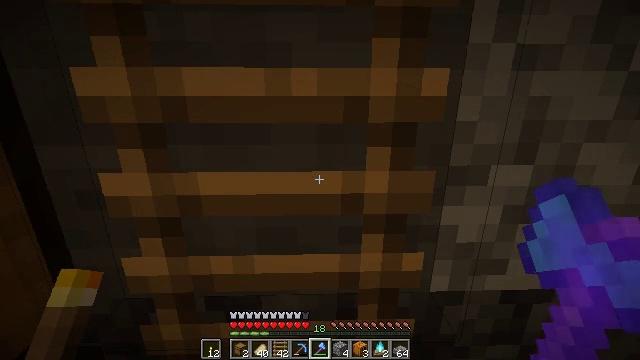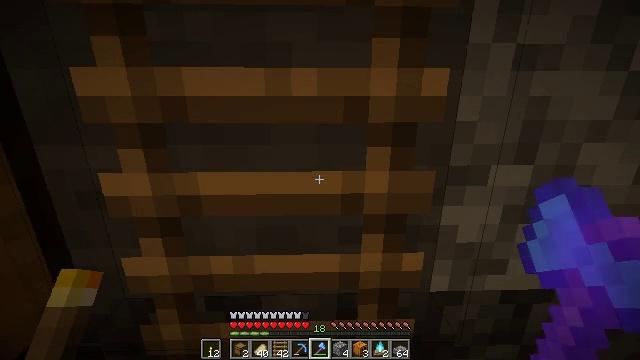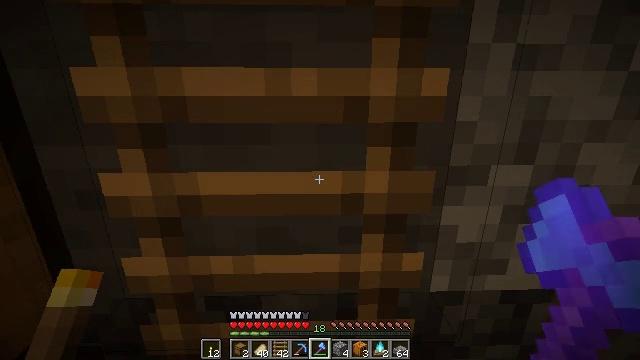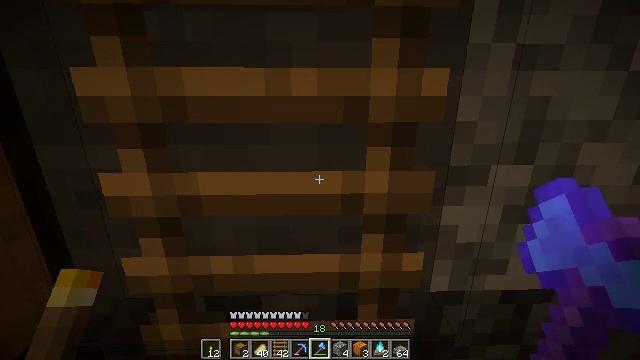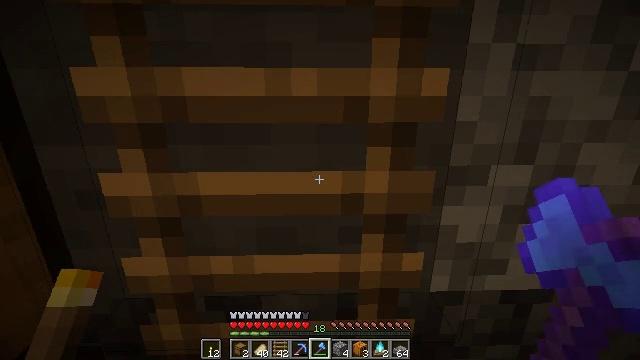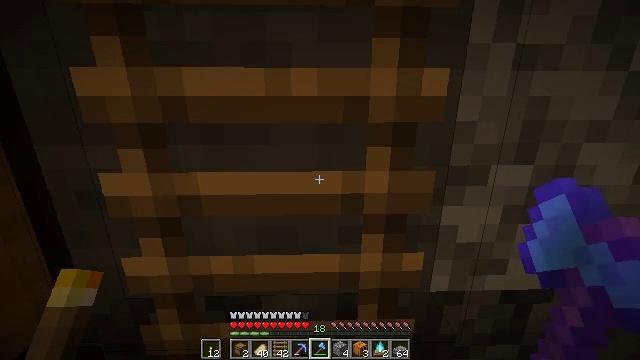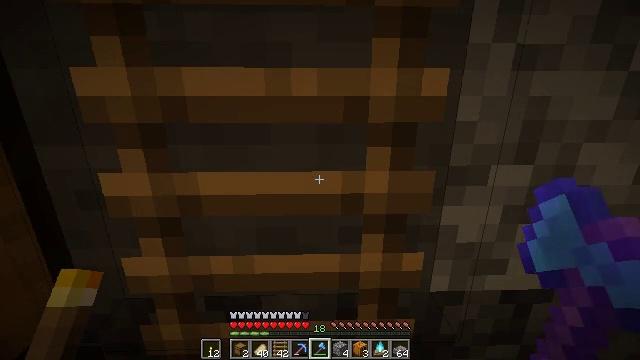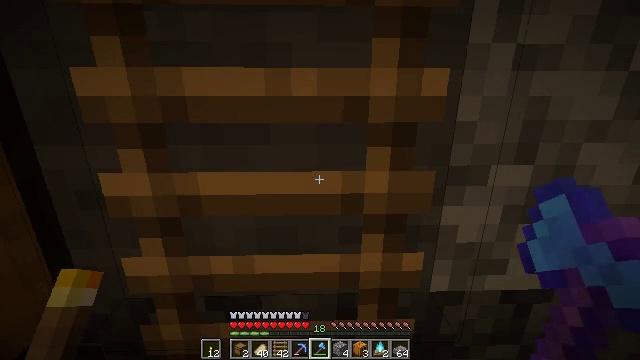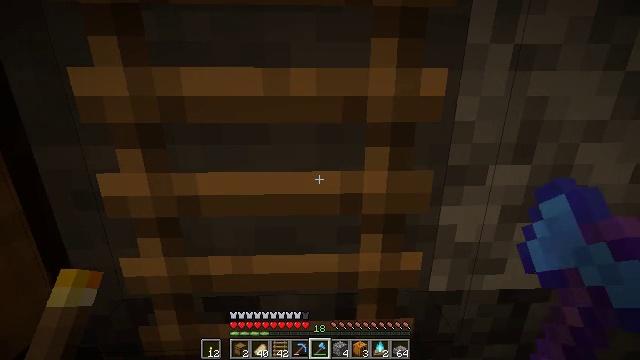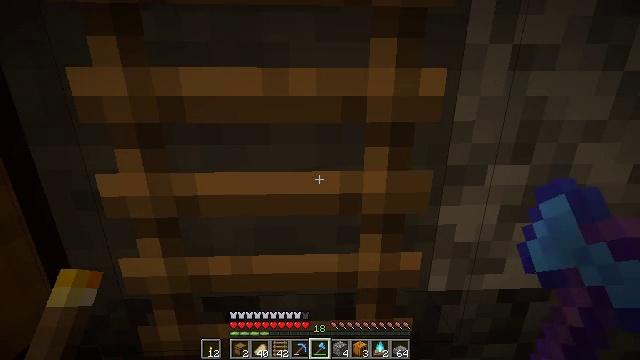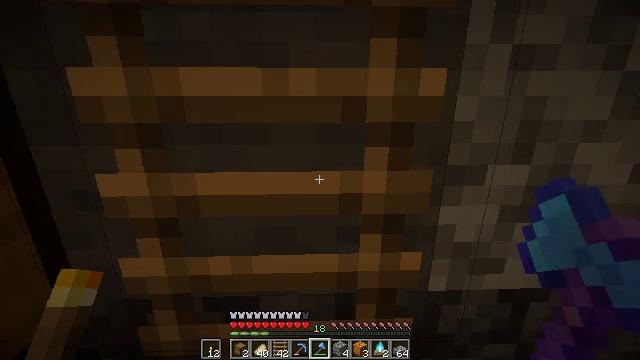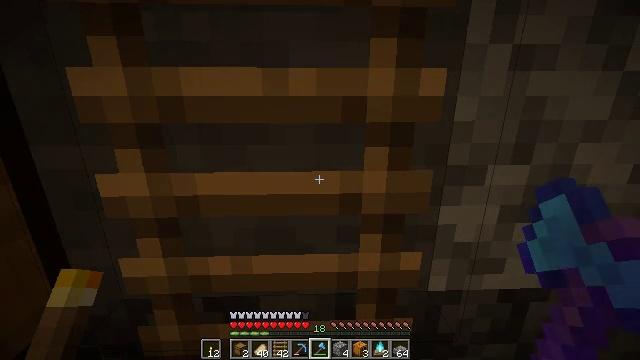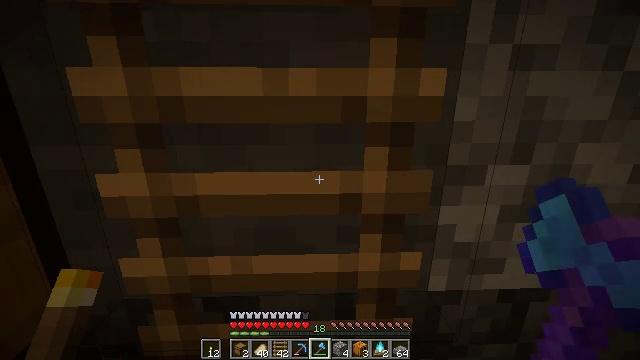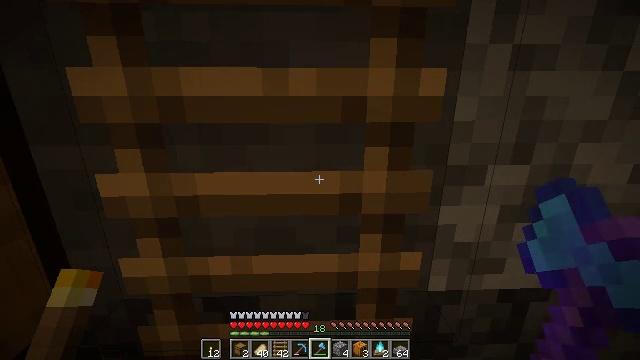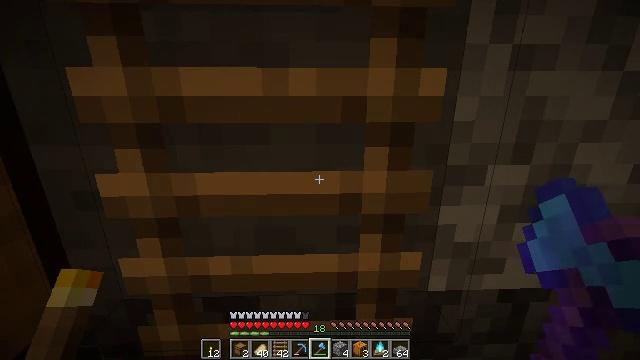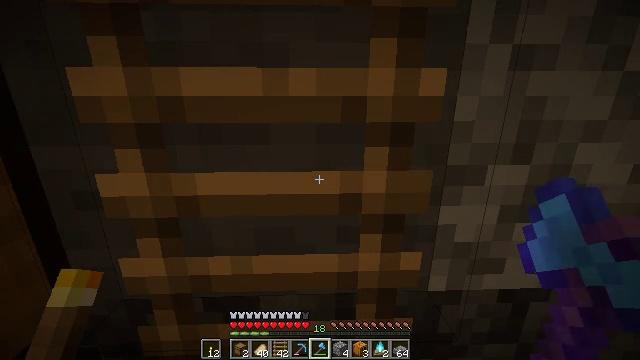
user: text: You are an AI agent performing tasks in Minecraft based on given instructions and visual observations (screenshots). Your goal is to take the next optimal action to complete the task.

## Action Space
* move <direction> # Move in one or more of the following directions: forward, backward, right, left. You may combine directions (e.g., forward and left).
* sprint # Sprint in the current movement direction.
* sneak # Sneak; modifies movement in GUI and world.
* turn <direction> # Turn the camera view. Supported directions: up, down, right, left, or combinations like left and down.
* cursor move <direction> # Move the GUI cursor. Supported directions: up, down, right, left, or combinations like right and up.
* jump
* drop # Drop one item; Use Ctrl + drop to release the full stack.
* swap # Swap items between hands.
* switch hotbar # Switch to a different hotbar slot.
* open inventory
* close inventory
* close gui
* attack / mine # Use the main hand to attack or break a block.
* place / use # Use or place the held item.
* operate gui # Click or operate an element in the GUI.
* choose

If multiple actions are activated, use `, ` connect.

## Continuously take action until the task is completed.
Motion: motion action
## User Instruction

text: Disassemble the ladder.
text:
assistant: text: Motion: no_op
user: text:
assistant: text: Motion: no_op
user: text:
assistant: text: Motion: no_op
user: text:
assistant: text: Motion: no_op
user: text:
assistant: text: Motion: no_op
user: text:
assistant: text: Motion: no_op
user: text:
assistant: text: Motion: no_op
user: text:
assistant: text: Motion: no_op
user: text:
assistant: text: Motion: no_op
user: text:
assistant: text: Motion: no_op
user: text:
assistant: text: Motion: no_op
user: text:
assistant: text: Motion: no_op
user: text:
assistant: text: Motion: no_op
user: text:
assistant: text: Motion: no_op
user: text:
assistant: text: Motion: no_op
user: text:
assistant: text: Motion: no_op
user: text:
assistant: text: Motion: no_op
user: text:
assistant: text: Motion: no_op
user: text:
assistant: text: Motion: no_op
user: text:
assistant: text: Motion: no_op
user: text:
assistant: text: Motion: no_op
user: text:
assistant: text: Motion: no_op
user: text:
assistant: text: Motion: no_op
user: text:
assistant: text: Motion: no_op
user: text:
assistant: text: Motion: no_op
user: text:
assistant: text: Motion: no_op
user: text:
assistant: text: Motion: no_op
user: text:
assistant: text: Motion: no_op
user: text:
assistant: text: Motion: no_op
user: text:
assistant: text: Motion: no_op